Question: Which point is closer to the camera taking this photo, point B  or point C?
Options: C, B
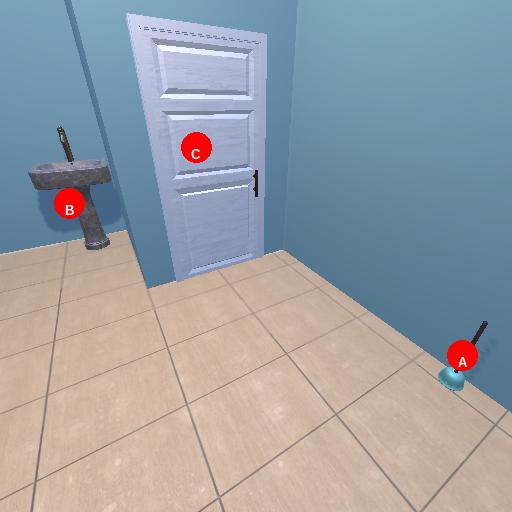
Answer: C